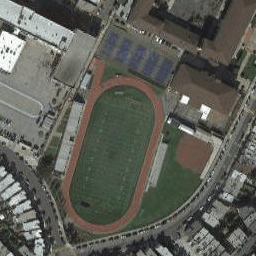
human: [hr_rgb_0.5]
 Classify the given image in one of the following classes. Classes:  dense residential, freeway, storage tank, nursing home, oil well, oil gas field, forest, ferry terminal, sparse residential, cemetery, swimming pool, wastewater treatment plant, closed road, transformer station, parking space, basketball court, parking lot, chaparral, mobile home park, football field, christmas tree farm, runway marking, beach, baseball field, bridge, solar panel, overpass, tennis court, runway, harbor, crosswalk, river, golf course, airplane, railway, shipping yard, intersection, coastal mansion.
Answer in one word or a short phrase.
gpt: football field